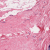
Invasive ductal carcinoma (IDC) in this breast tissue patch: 0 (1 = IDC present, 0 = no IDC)